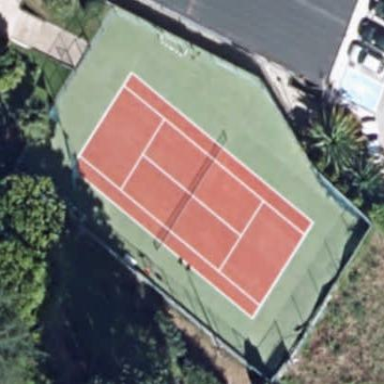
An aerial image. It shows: Tennis court on the leisure land pitch.